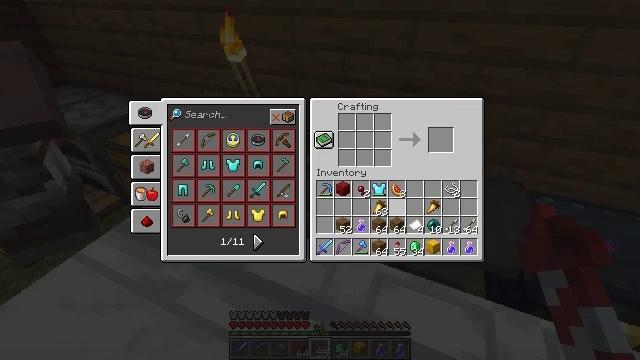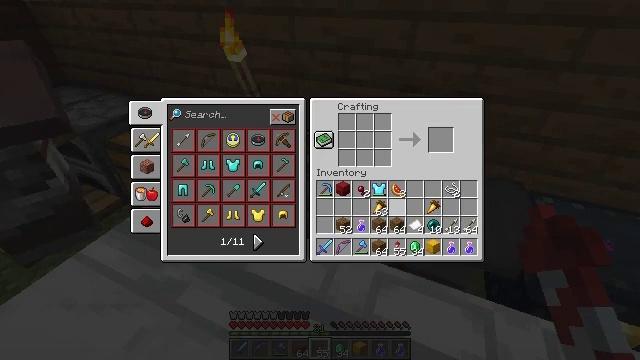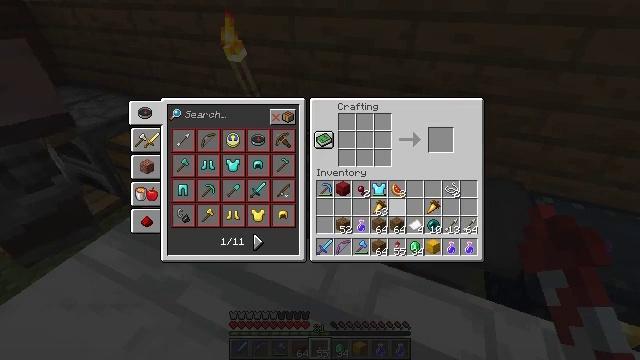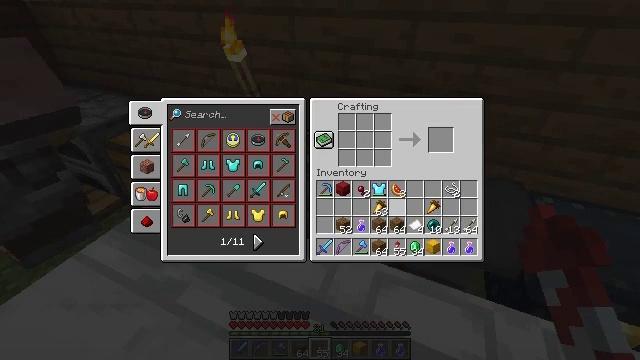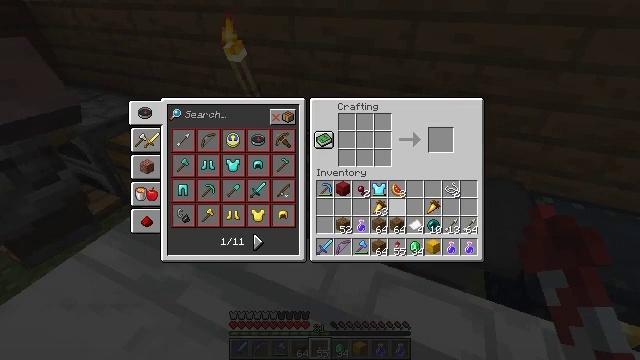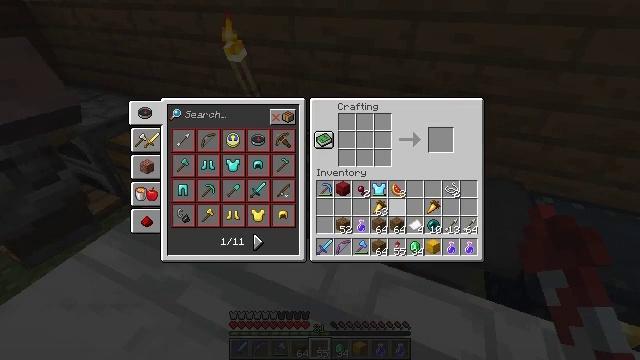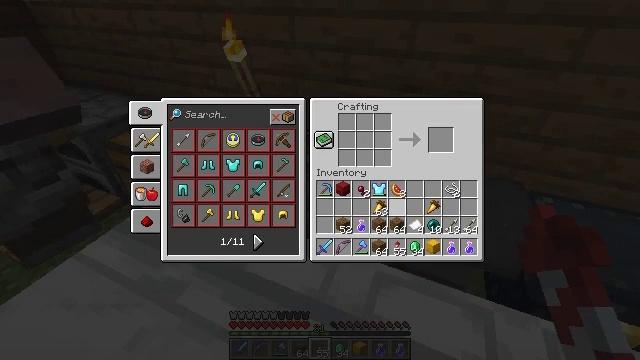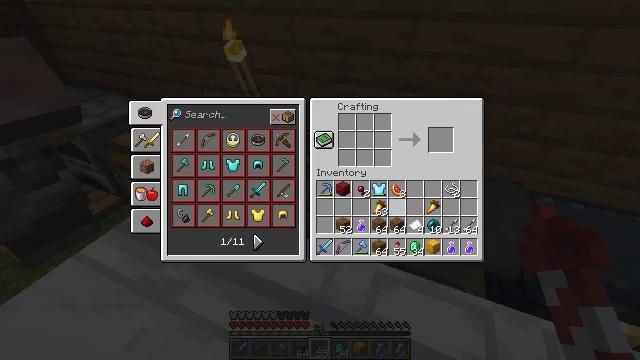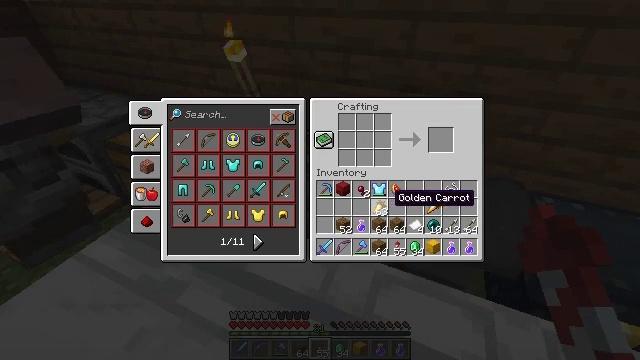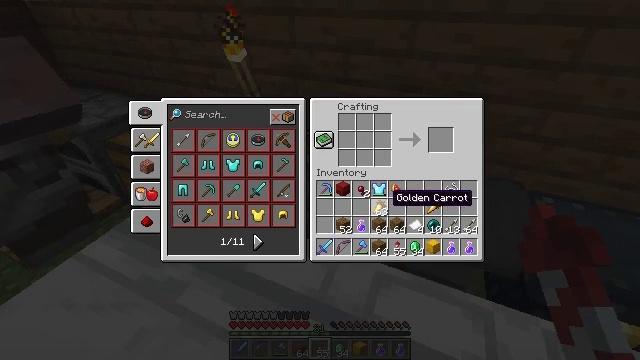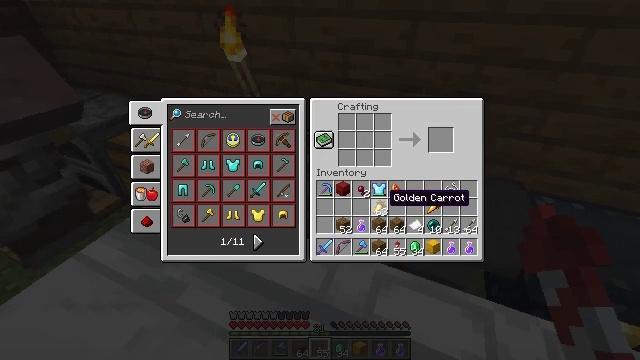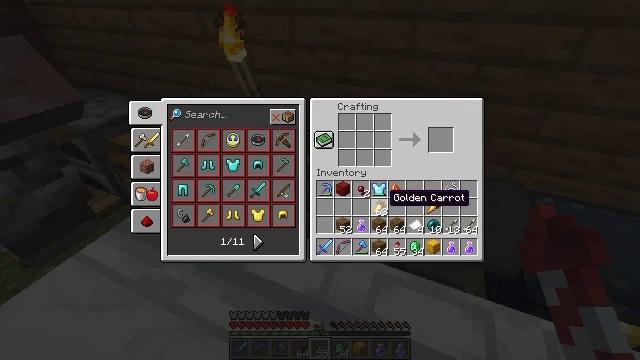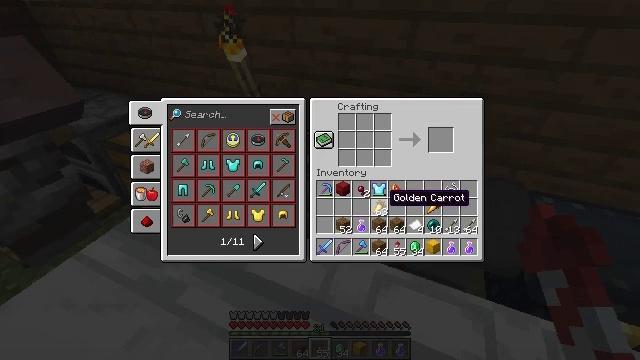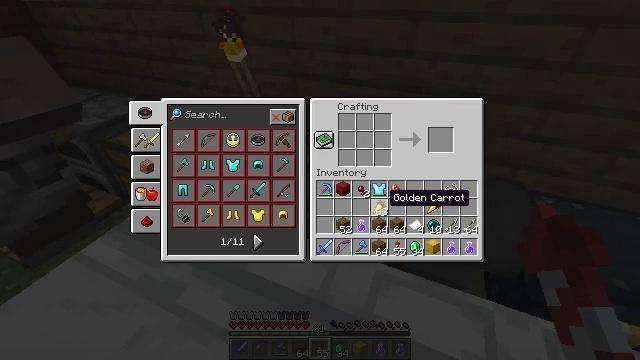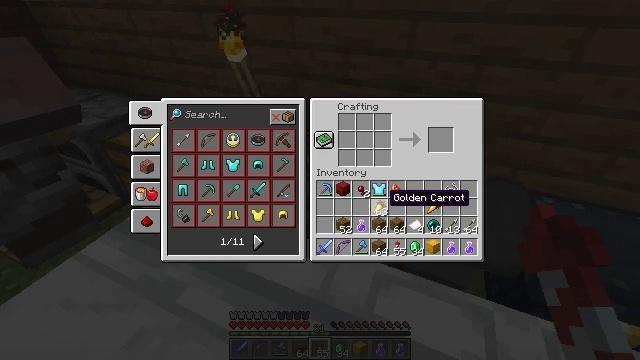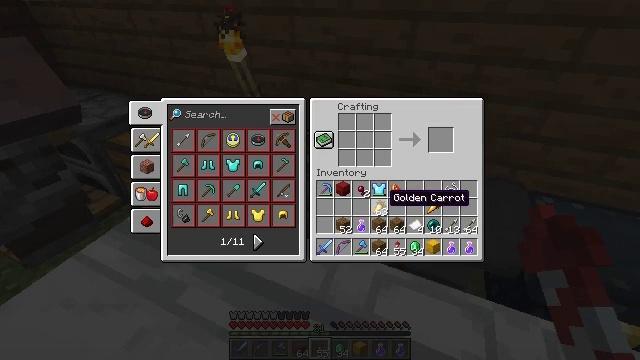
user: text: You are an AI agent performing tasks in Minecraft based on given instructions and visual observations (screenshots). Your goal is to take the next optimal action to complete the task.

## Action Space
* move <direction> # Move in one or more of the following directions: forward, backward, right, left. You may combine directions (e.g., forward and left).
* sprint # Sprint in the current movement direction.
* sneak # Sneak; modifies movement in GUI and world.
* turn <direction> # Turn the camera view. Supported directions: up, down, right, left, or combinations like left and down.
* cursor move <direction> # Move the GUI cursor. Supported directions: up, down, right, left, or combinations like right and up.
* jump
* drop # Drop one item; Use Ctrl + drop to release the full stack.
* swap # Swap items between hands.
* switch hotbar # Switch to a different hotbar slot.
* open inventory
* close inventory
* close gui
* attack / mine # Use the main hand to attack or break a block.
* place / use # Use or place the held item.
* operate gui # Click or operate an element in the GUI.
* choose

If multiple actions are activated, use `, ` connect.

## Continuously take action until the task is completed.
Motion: motion action
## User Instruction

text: Open the crafting table to craft a cartography table.
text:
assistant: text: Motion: no_op
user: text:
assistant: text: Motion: no_op
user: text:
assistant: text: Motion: no_op
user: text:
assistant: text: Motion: no_op
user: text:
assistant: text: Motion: no_op
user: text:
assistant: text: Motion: no_op
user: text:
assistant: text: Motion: no_op
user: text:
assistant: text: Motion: no_op
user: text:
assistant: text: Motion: no_op
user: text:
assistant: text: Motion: no_op
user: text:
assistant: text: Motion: no_op
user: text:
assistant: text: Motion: no_op
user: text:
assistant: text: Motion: no_op
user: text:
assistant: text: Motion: no_op
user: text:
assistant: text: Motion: no_op
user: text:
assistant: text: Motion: no_op
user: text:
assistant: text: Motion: no_op
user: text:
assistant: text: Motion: no_op
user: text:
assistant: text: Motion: no_op
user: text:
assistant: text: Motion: cursor move left and up
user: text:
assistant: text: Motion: no_op
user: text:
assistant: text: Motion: no_op
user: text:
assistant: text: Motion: no_op
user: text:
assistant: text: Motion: no_op
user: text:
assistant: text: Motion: no_op
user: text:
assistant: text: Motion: no_op
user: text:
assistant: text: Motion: no_op
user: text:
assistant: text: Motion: no_op
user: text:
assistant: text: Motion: no_op
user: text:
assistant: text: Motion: no_op